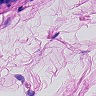
Metastatic tissue present: no